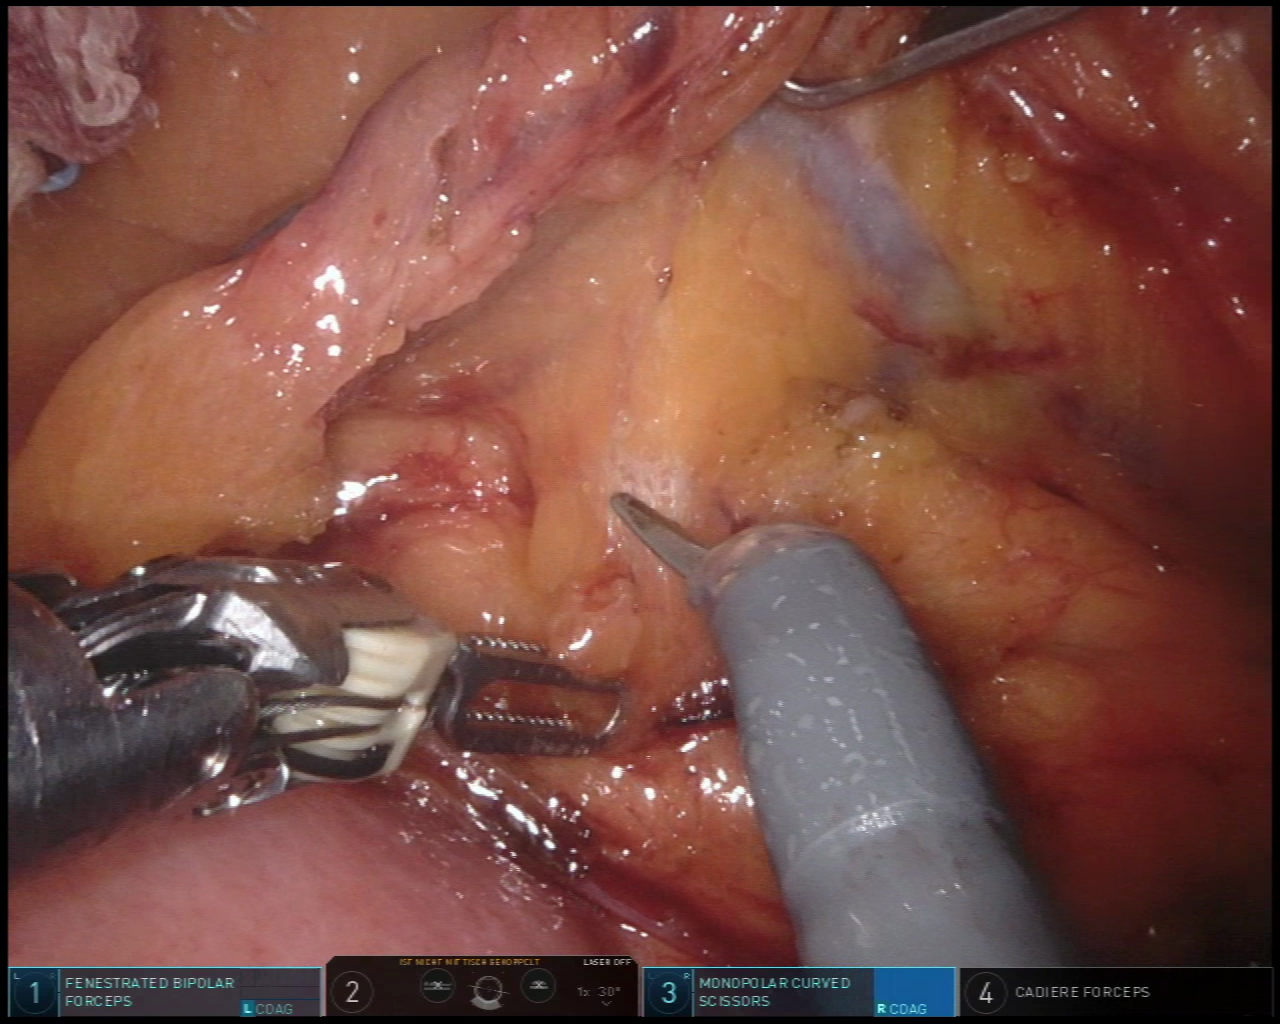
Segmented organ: intestinal_veins
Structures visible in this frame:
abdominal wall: no
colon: no
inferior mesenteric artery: no
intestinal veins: yes
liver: no
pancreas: no
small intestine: yes
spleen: no
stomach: no
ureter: no
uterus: no
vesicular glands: no